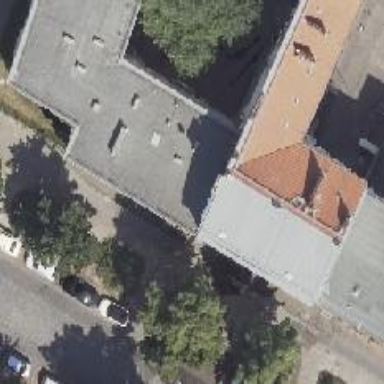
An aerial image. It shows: Cafe.